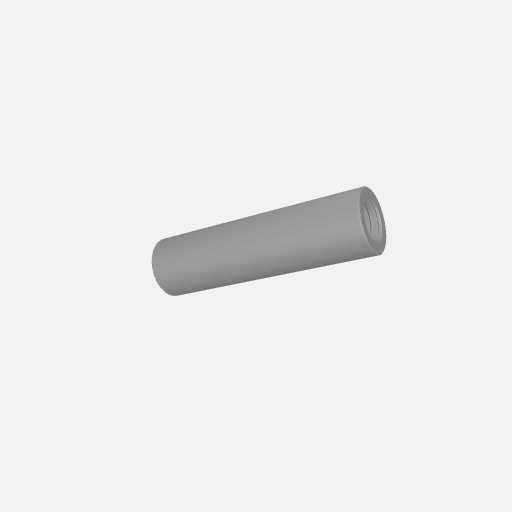
Part: Standoff6OD22